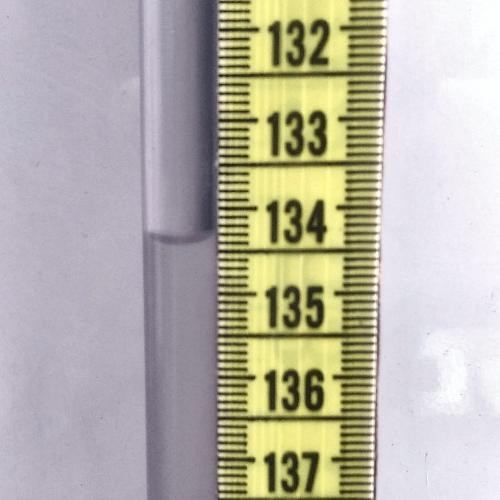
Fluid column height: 134.3 cm